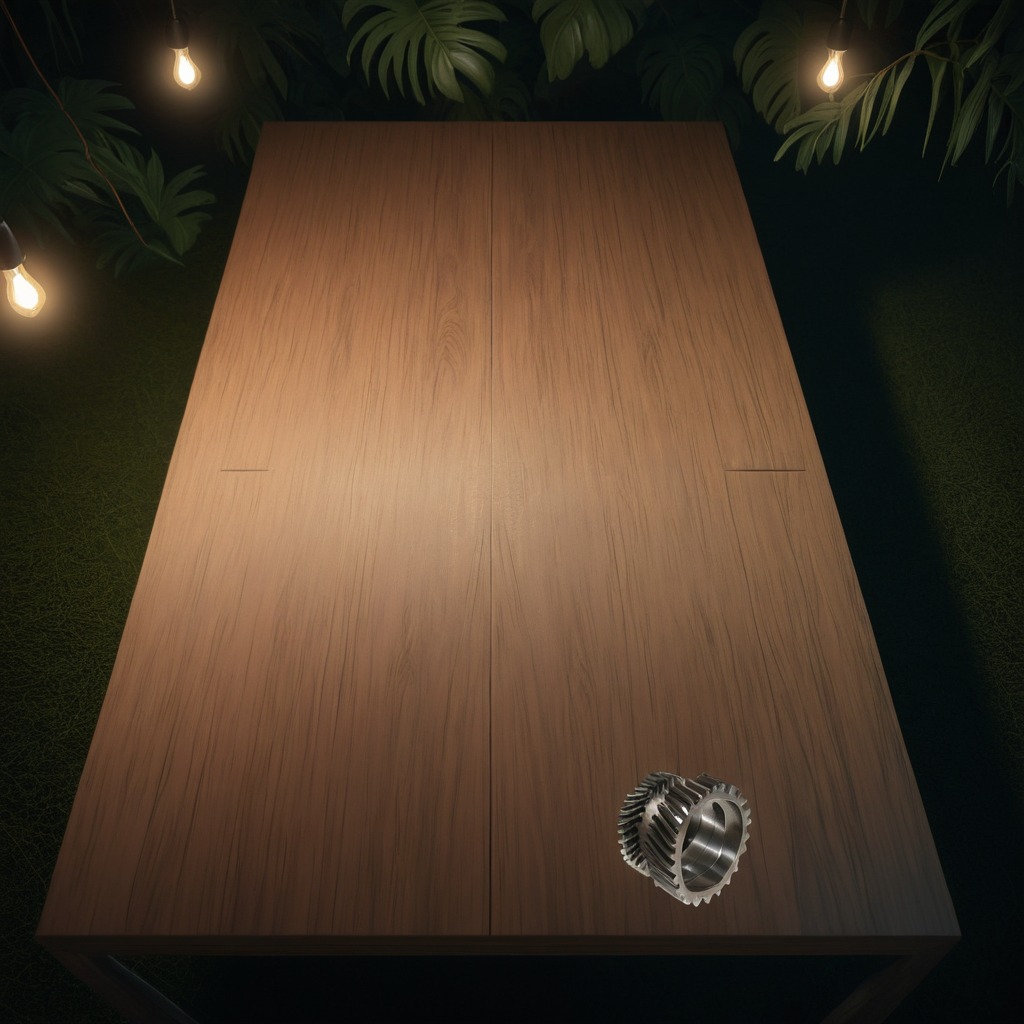
A steel gear with teeth is lying on the wooden table.